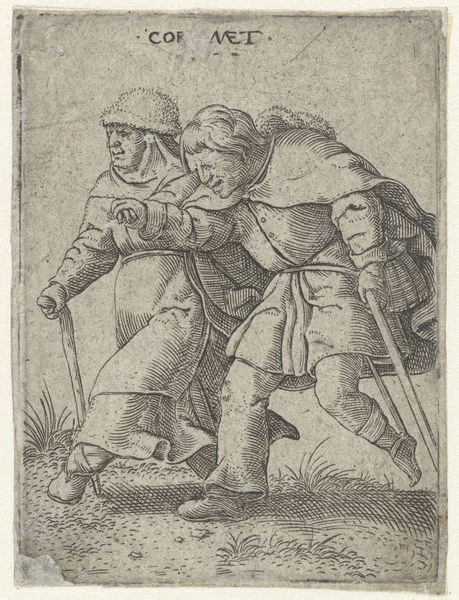
Titel: Vrouw en blinde man als boeren gekleed
Künstler: Cornelis Massijs
Standort: Amsterdam
Institution: Rijksmuseum
Schlagwörter: mann, umhang, sand, bewegung, frau, hut, kleid, zeichnung, gras, weg, alt, gesichter, mütze, alte, halten, gräser, haare, paar, gebeugt, bauern, stock, schnell, schürze, schrift, zwei, gehstock, laufen, zeigen, blind, blinder, gestützt, radierung, rennen, grasbüschel, tasche, springen, wanderer, bauenr